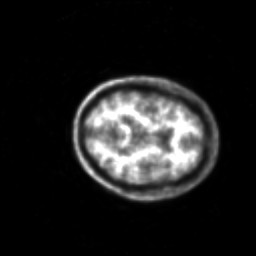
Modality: PET
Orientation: axial
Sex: female
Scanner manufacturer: siemens